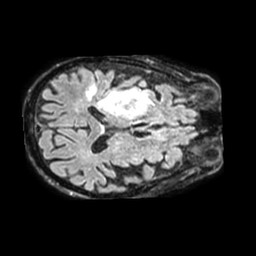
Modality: FLAIR
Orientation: axial
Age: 83
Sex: male
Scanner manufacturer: philips
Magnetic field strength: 1.5 T
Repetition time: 4.8 s
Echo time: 0.3317 s